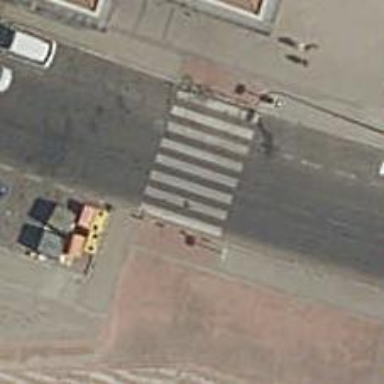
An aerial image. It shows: Marked crossing on the road.